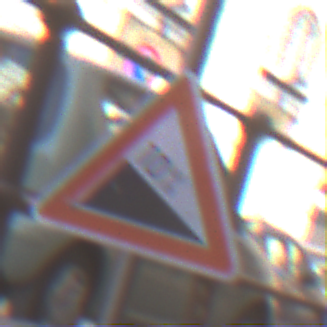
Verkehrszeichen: Gefaelle10
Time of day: MorningAfternoon
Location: Outdoor (Urban)
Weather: Clear
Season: NotSpecified
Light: Natural